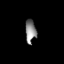
Tissue: lung
Cell type: Endothelial cells
Senescence score: 0.5453
Nuclear area (px): 246
Mean DAPI intensity: 135.581